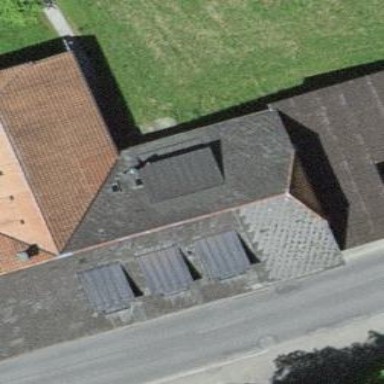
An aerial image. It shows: Farm building.